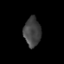
Tissue: lung
Cell type: T cells
Senescence score: 0.2353
Nuclear area (px): 481
Mean DAPI intensity: 65.948